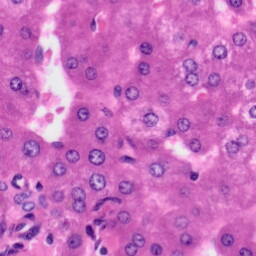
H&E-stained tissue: Liver